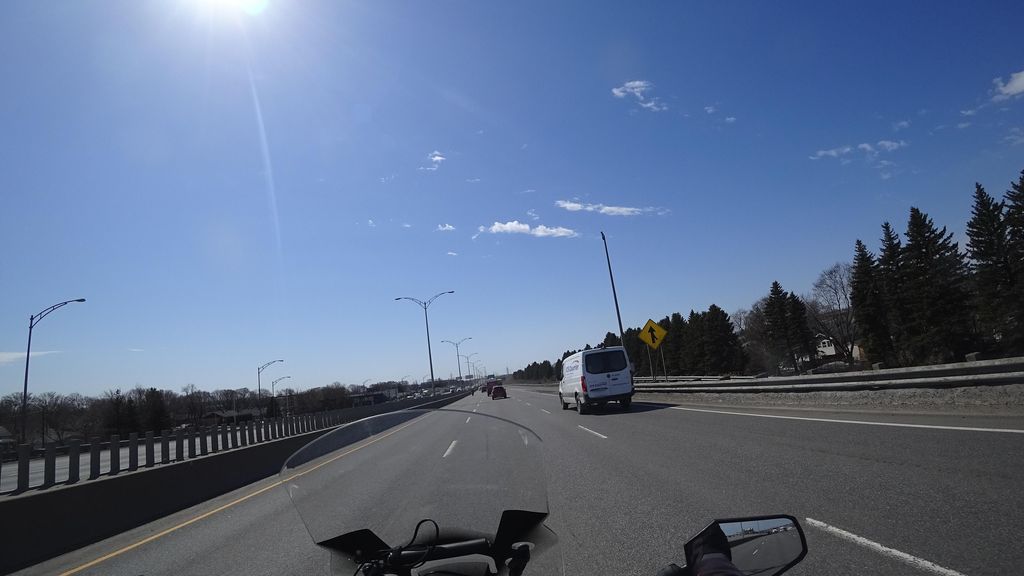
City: quebec_city